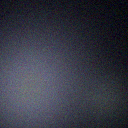
Screen state: off